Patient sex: M
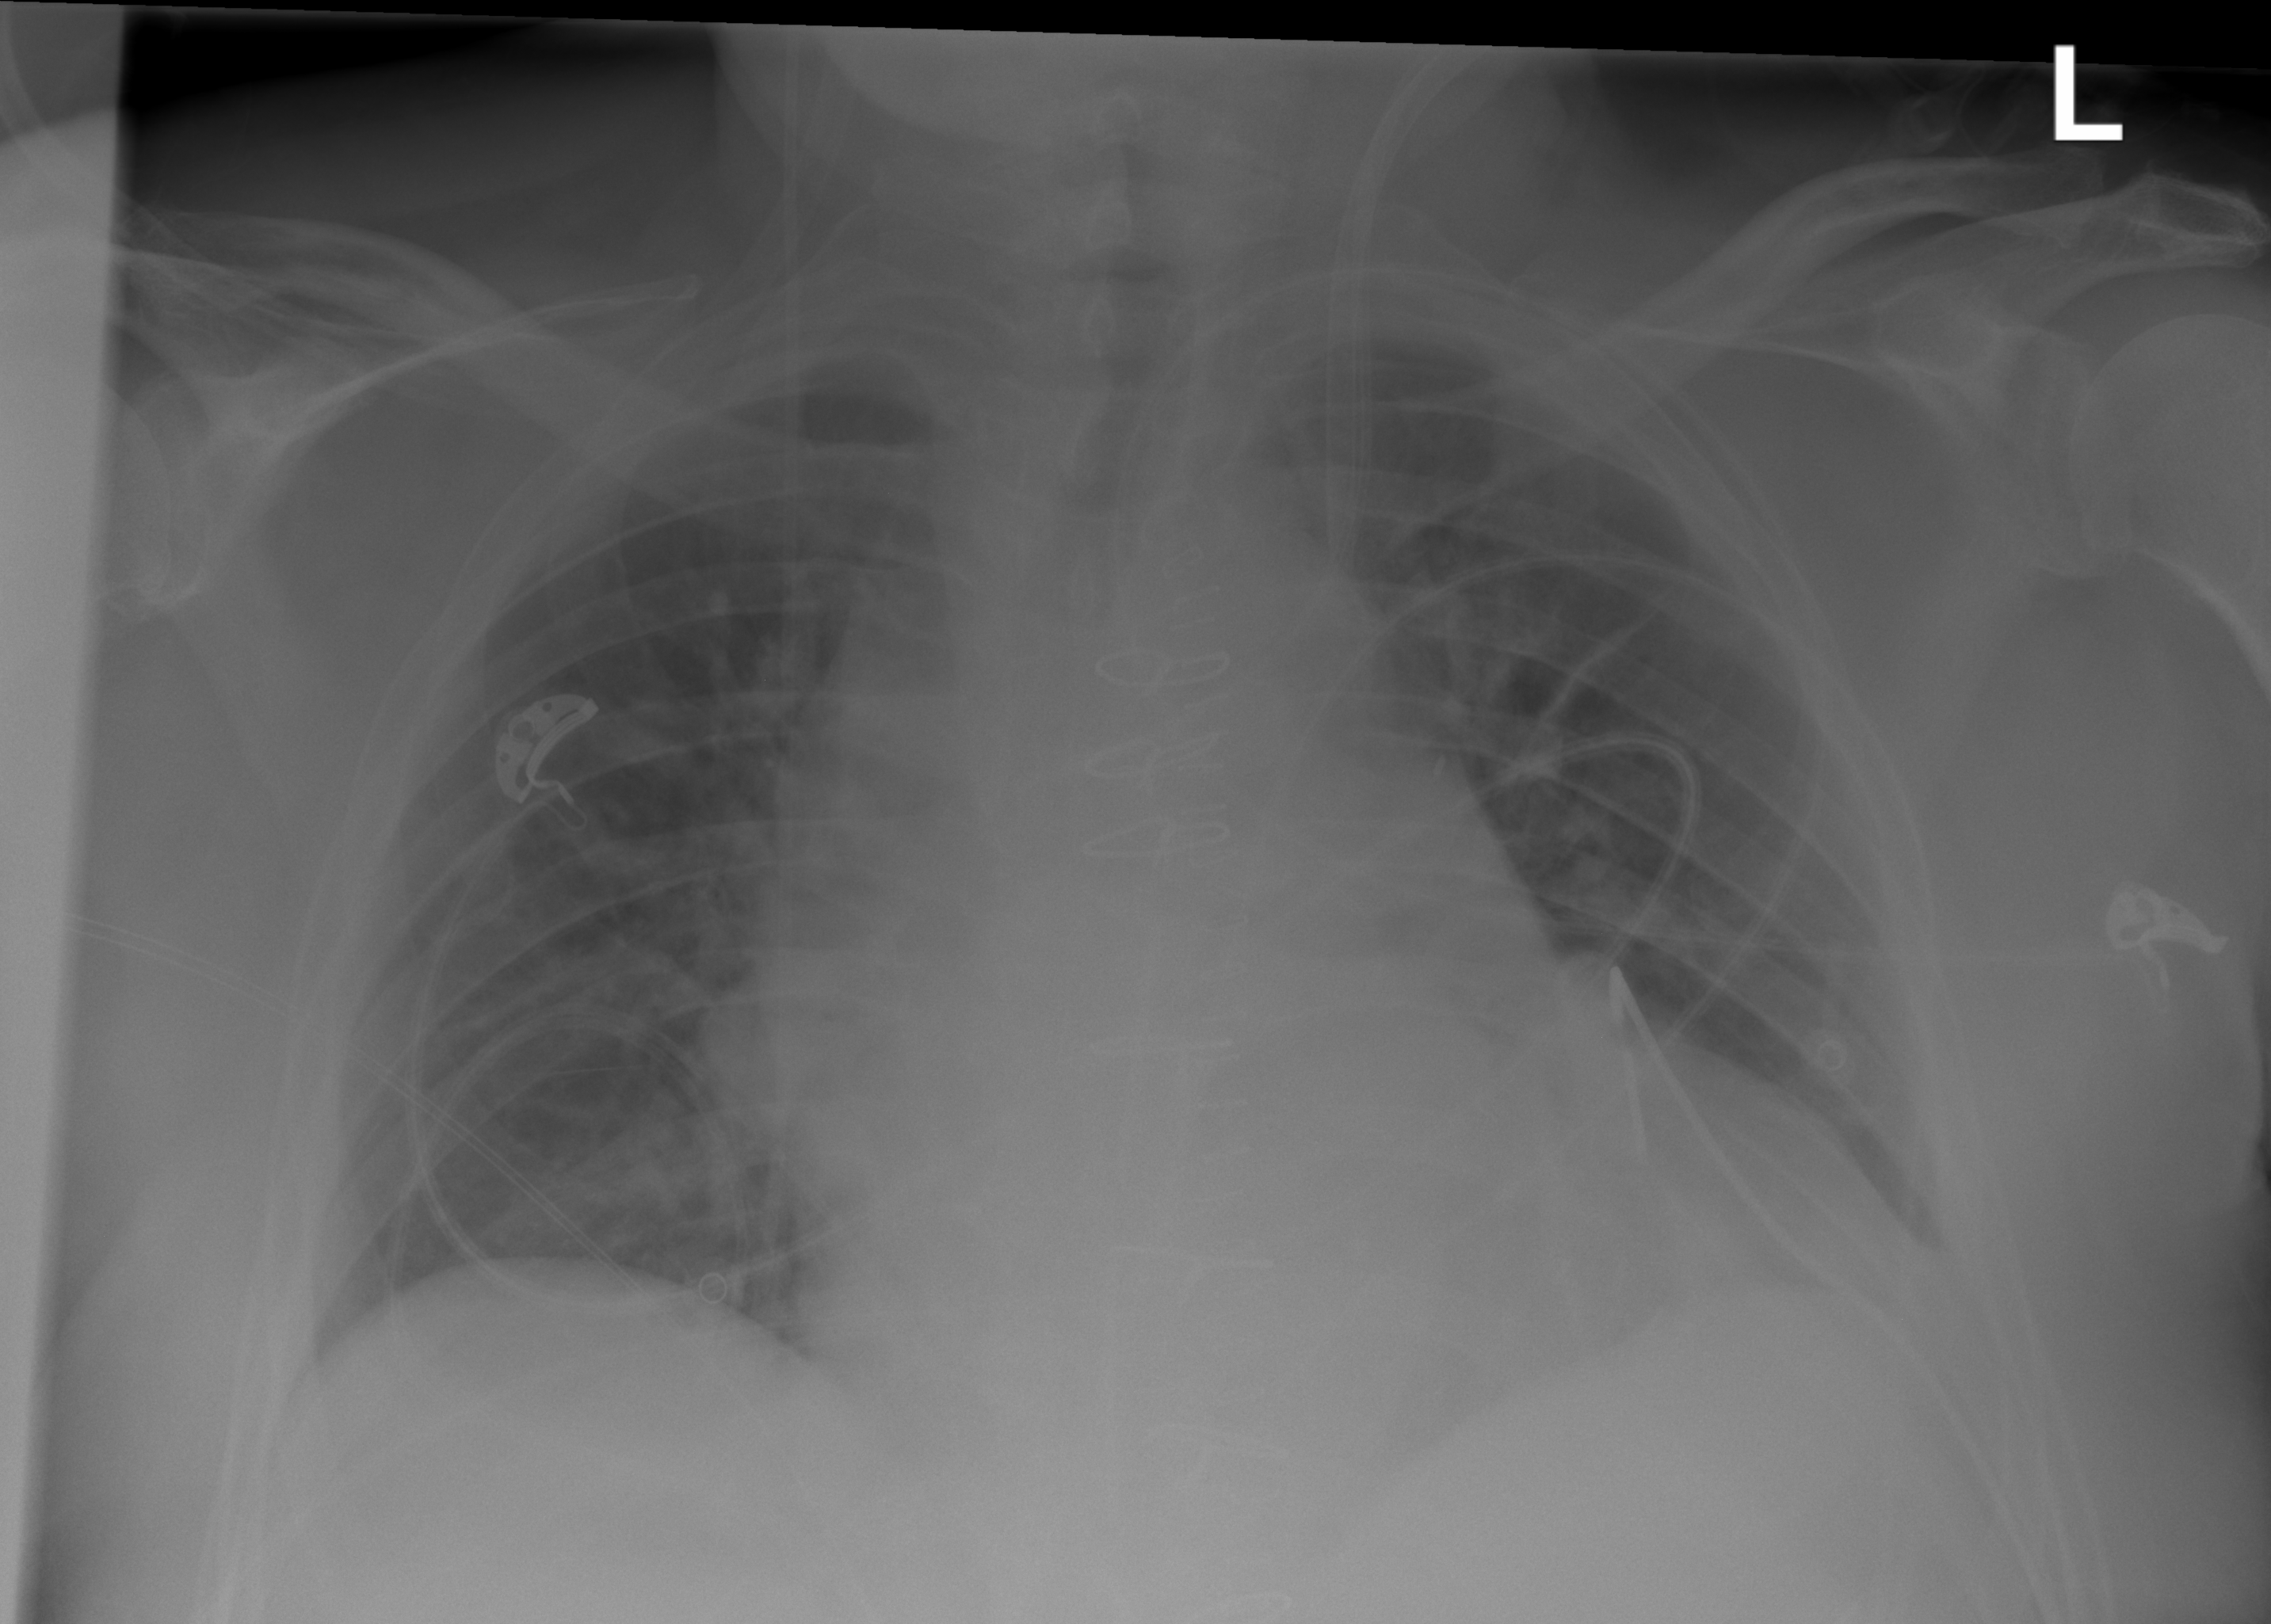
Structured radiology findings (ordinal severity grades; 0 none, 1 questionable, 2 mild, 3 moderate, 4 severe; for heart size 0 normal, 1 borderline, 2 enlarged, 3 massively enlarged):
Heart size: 2
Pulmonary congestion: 2
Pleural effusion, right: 0
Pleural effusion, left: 0
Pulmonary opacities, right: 0
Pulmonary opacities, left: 0
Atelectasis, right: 0
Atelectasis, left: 0